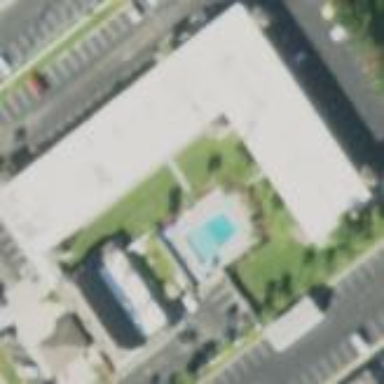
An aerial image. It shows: Hotel building.